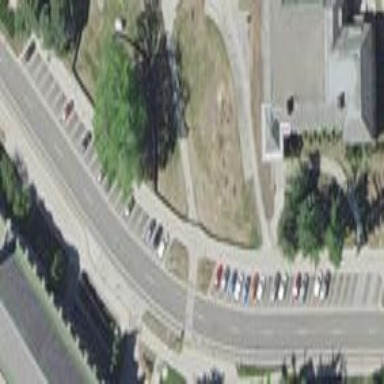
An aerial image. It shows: Street-side parking area.